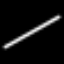
Label: line